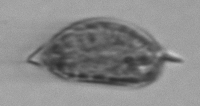
Label: Prorocentrum_micans